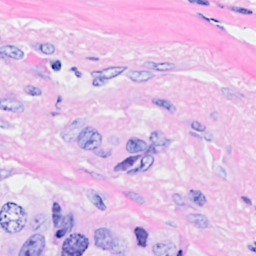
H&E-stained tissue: Breast